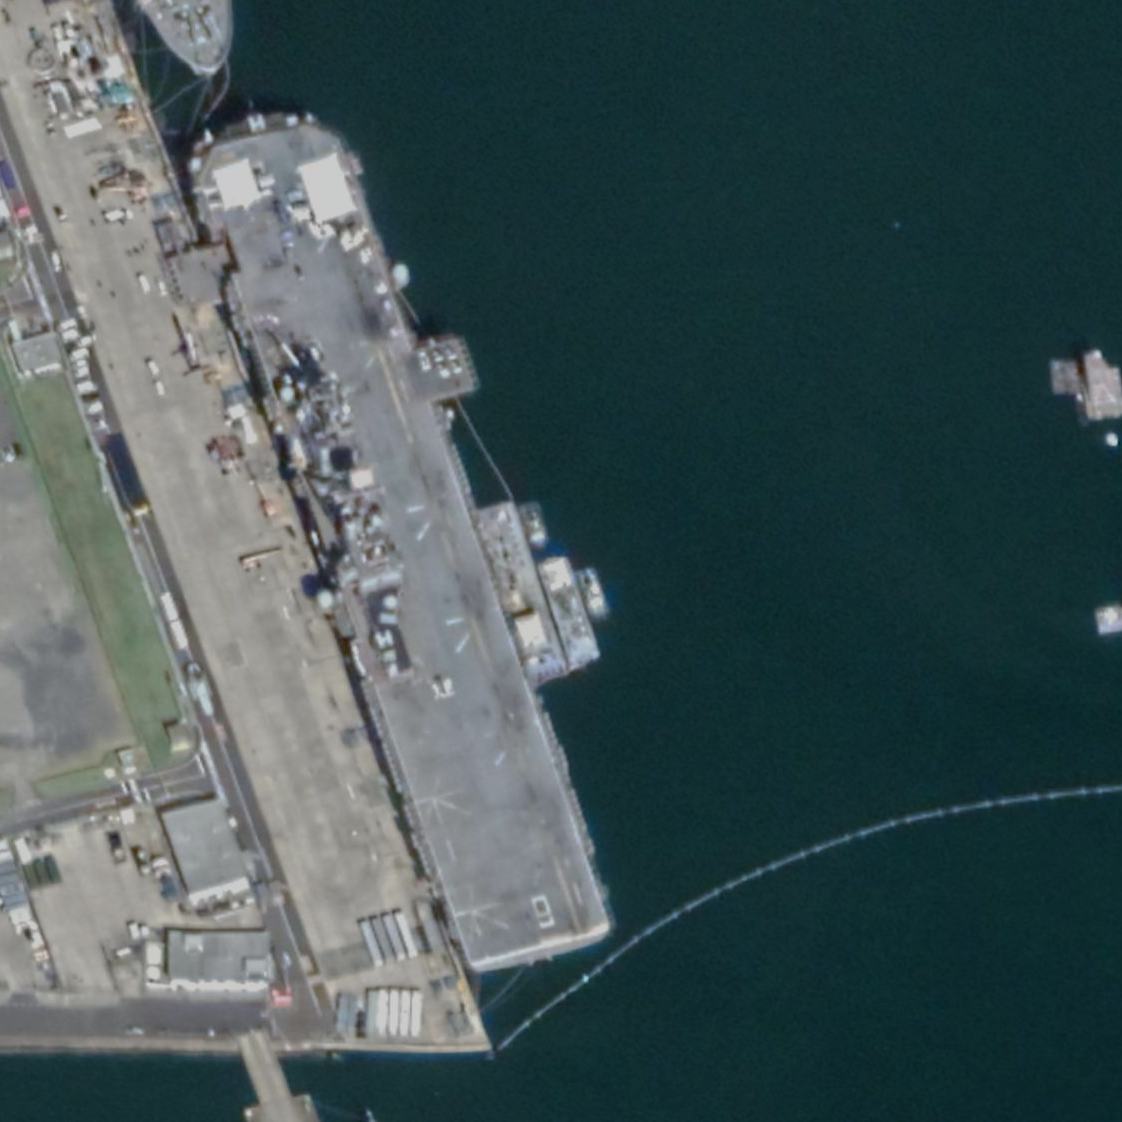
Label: assault